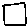
Label: square